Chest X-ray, AP view. Patient: 53 years old, sex M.
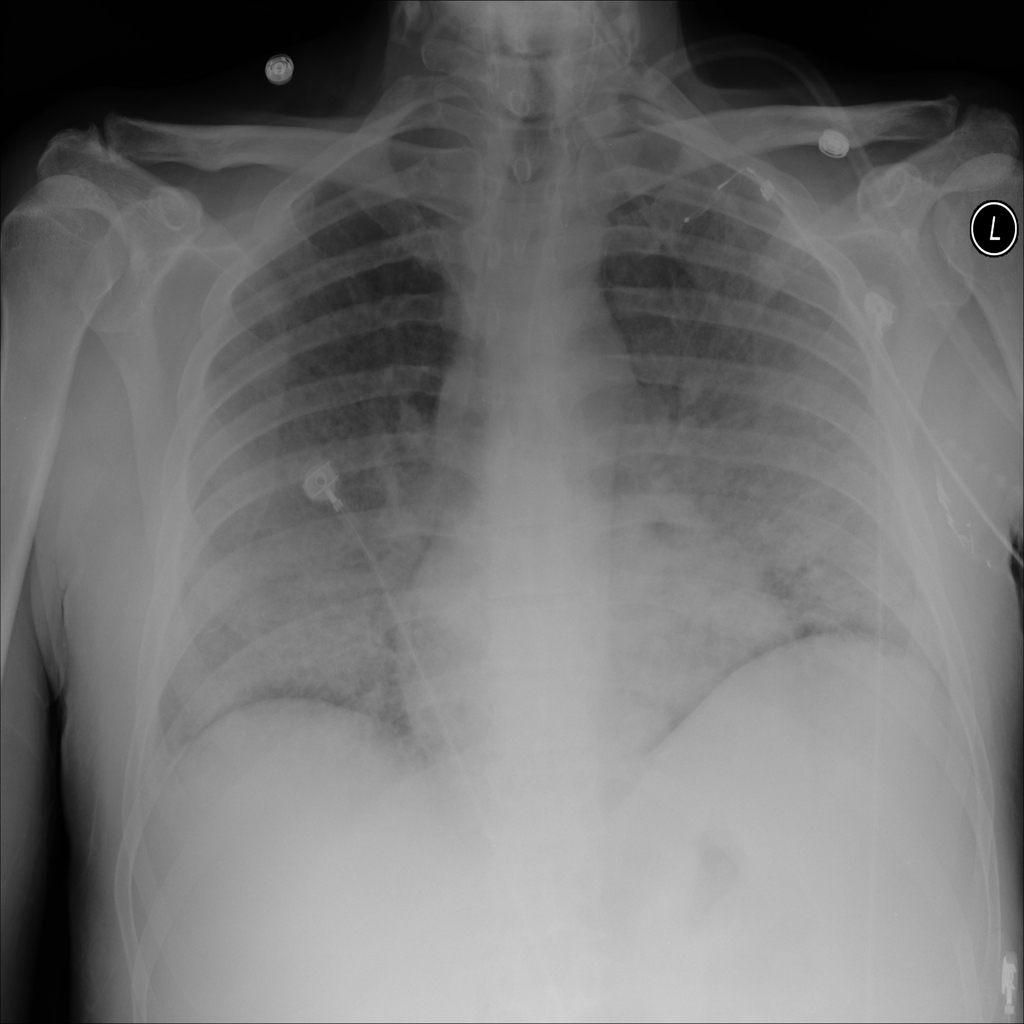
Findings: Edema